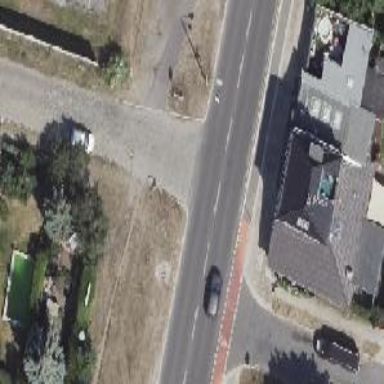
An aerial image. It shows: Road with "give way" sign.